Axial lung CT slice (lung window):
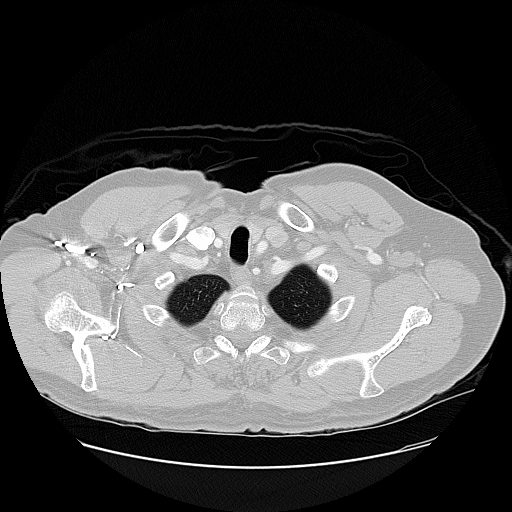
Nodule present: no